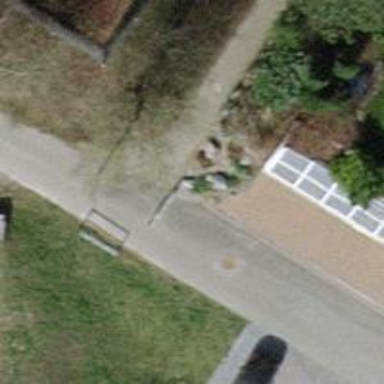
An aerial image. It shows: Bollard.